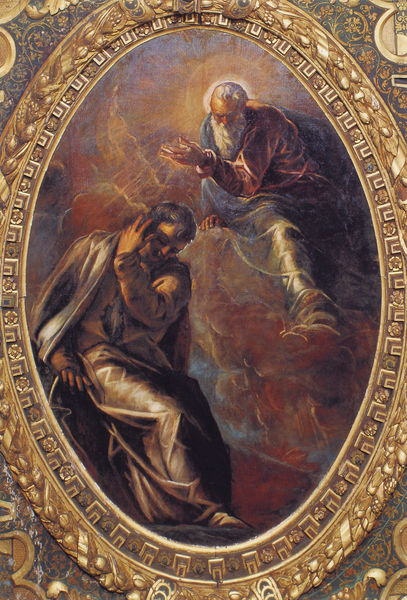
Titel: Deckenmalerei des Sala superiore
Künstler: Jacopo Tintoretto
Standort: Venedig, San Rocco (EU - I - Venetien)
Schlagwörter: blau, gemälde, gott, hand, himmel, mann, braun, licht, männer, blick, rot, wolke, muster, ornament, bart, rahmen, gewand, gold, oval, rund, bein, ornamente, junge, schein, heiligenschein, versuchung, vision, segnung, fresko, heilig, deckenmalerei, gottvater, quadro riportato, heilger thomas